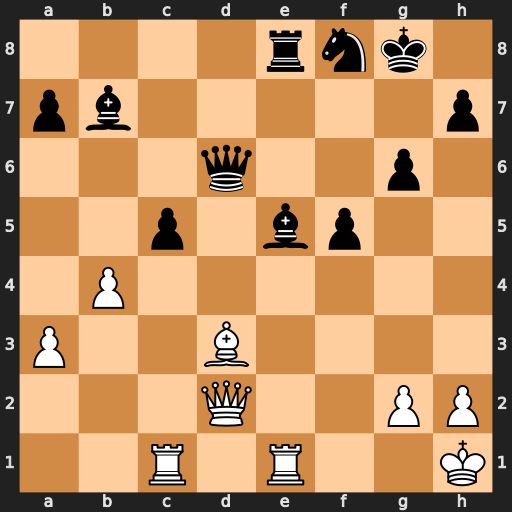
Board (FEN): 4rnk1/pb5p/3q2p1/2p1bp2/1P6/P2B4/3Q2PP/2R1R2K
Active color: w
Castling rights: -
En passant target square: -
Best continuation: Bc4+ Ne6 Qxd6